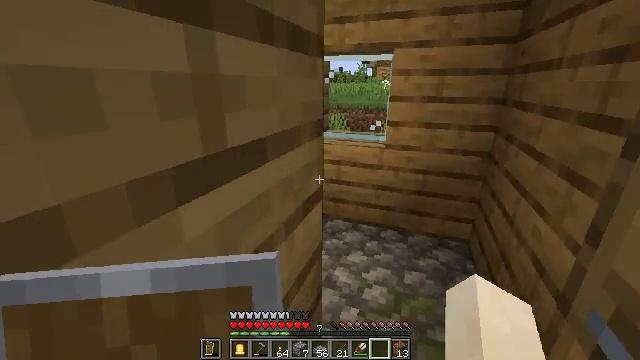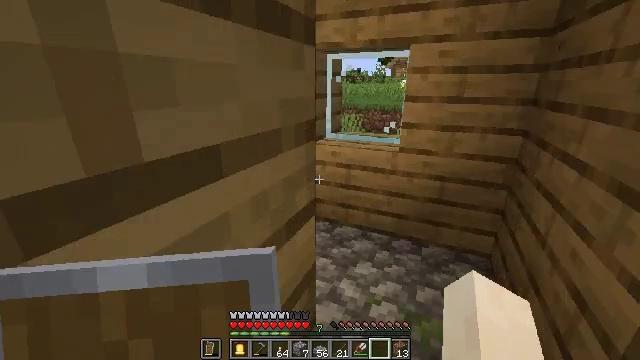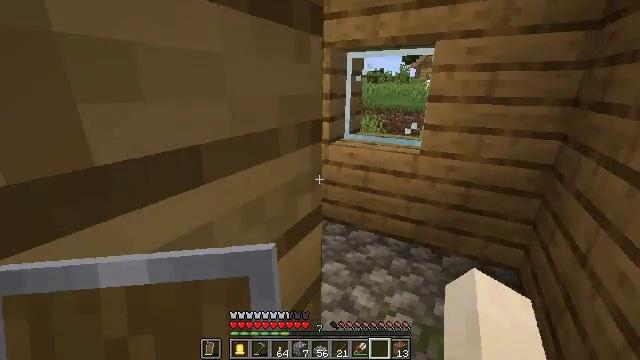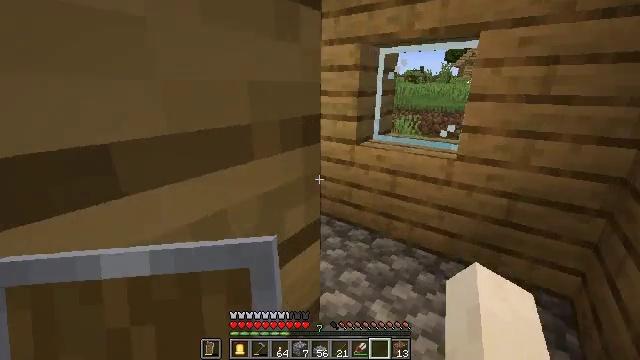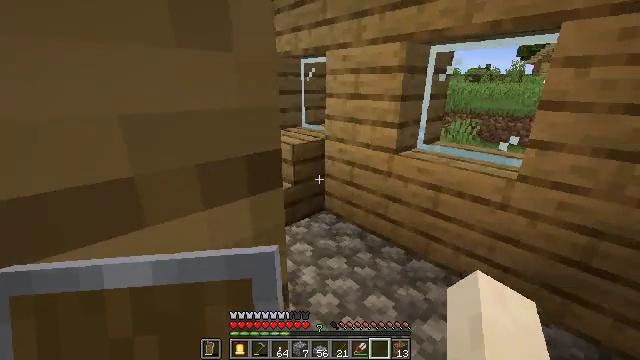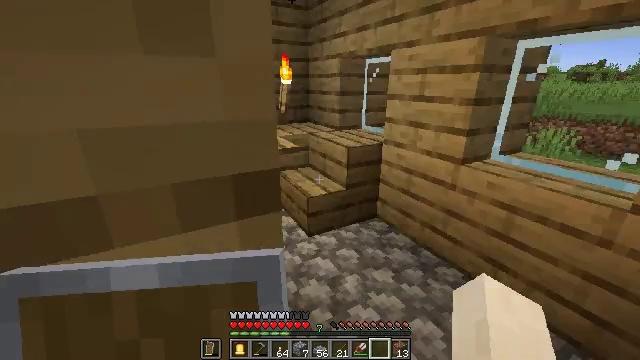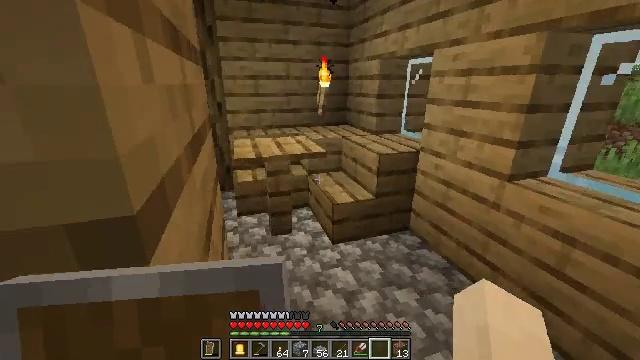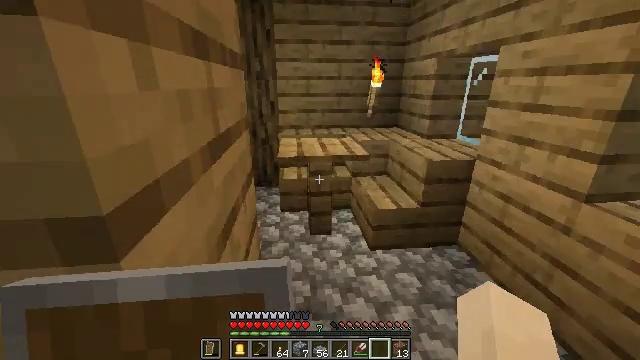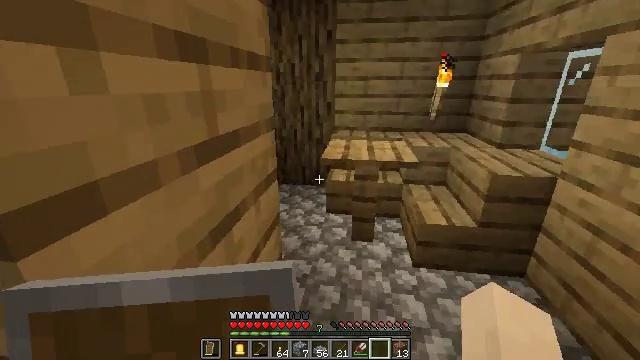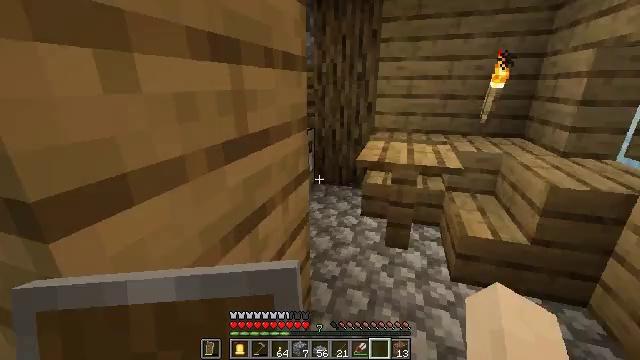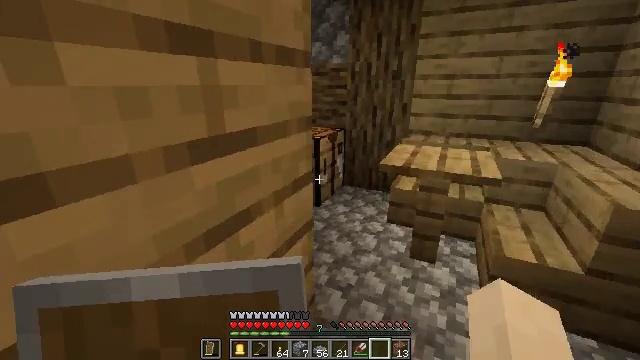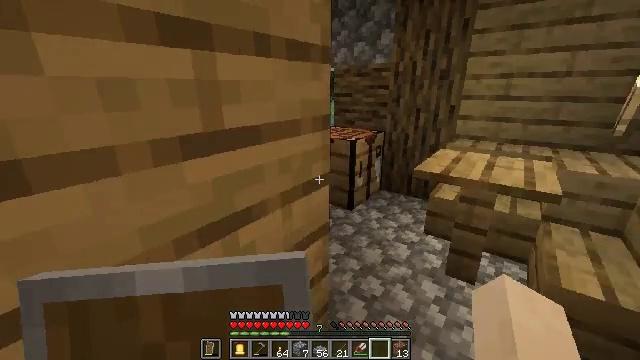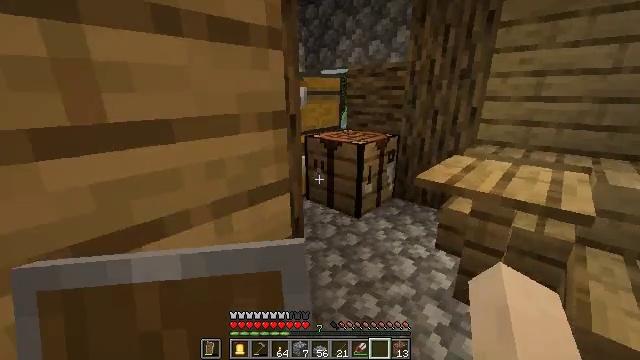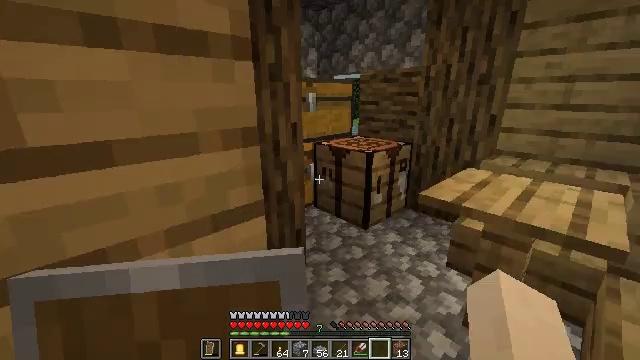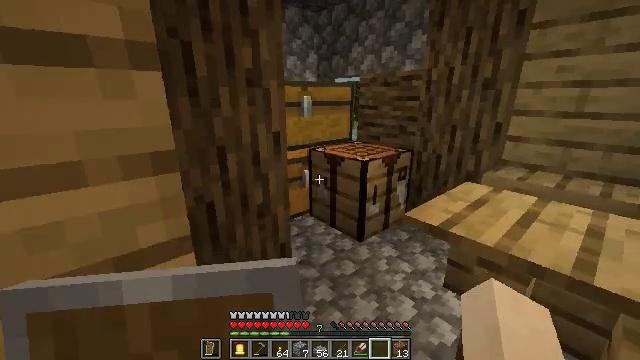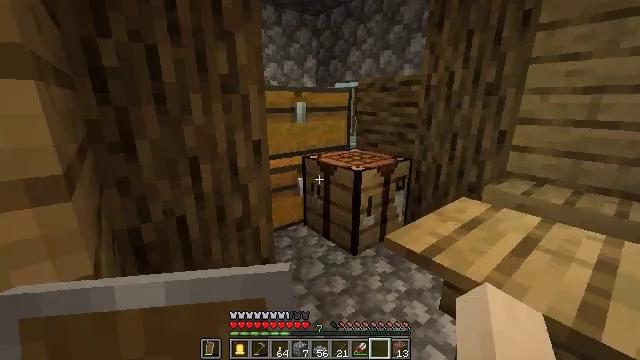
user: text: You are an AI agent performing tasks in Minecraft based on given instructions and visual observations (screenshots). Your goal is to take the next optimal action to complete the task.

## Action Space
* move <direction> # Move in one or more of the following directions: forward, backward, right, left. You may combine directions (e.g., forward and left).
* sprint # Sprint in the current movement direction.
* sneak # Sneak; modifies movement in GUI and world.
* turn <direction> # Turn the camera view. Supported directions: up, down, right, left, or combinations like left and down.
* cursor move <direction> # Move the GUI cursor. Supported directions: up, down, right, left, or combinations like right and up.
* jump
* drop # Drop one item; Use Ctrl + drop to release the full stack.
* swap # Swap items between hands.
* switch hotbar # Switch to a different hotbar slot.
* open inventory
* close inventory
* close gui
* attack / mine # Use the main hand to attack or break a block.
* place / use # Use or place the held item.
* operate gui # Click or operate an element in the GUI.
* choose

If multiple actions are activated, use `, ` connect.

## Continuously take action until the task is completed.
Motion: motion action
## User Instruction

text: Make an iron door by arranging iron ingots in the crafting table.
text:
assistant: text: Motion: move forward, turn left
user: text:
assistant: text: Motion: move forward, turn left
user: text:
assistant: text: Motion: move forward, turn left
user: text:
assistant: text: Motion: move forward, turn left
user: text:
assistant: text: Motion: move forward, turn left
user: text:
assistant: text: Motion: move forward and move right, turn left
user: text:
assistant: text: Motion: move forward and move right, turn left
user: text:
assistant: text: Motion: move forward and move right, turn left
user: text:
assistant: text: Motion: move forward and move right, turn left
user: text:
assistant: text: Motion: move forward and move right, turn left
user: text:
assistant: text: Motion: move forward and move right, turn left
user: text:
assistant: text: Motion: move forward and move right, turn left
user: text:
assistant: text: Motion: move forward and move right, turn left
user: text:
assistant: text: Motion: move forward and move right, turn left
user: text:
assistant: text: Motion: move forward and move right, turn left
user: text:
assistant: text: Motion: move forward and move right, turn left and up
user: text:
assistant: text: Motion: move forward, turn left
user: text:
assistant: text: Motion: turn left
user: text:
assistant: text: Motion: turn left
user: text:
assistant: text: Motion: turn left and up
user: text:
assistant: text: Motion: turn left and up
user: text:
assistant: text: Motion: no_op
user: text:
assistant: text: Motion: no_op
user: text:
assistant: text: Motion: no_op
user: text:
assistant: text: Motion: use / place
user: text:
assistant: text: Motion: use / place
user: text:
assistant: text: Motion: use / place
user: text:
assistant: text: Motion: no_op
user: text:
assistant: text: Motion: no_op
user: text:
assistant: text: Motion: no_op